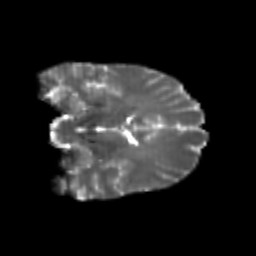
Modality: T2w
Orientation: coronal
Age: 20
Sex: female
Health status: healthy
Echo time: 0.074 s